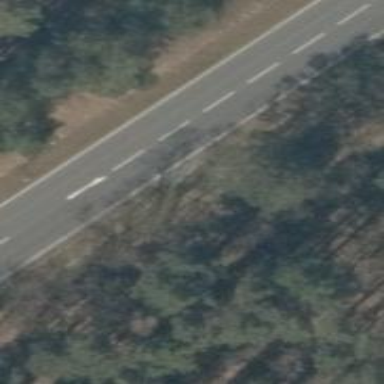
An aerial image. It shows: Asphalt road classified as primary highway.